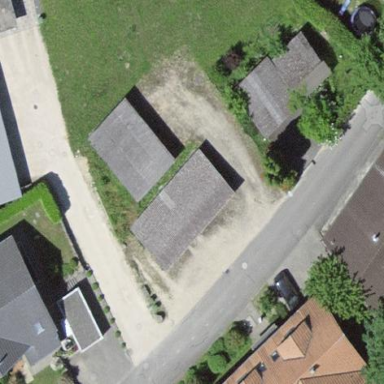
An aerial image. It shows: Garage building.